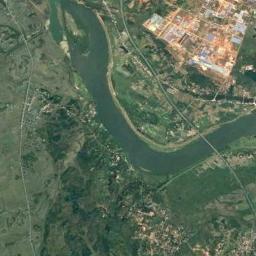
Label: river